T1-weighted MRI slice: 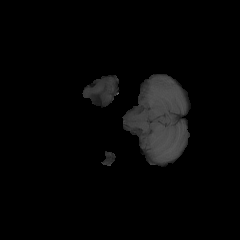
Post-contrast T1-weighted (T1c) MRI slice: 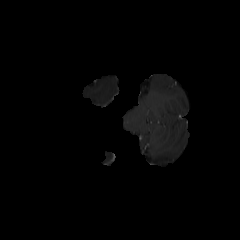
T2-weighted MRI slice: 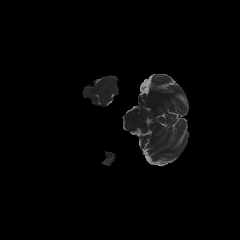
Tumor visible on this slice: no